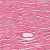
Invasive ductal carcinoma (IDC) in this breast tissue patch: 0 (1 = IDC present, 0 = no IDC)